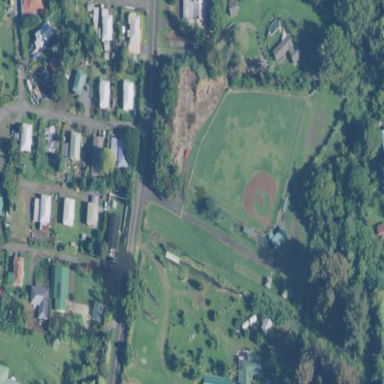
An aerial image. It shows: Baseball pitch for leisure land activities.